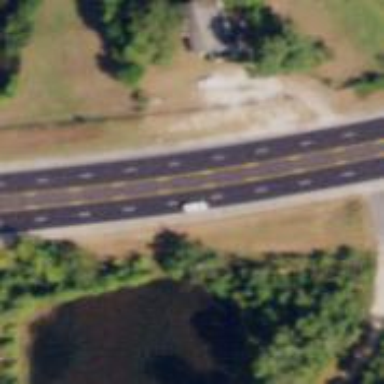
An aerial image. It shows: Asphalt road designated as trunk highway.